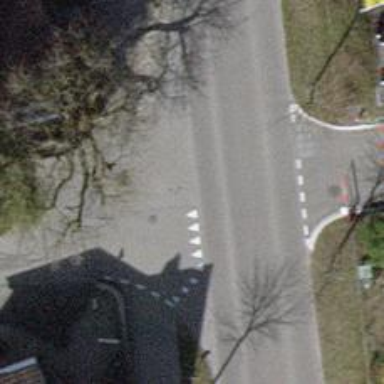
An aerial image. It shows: Road with "give way" sign.